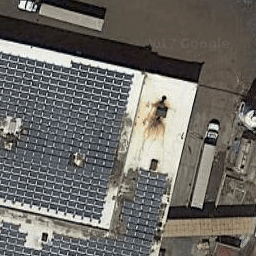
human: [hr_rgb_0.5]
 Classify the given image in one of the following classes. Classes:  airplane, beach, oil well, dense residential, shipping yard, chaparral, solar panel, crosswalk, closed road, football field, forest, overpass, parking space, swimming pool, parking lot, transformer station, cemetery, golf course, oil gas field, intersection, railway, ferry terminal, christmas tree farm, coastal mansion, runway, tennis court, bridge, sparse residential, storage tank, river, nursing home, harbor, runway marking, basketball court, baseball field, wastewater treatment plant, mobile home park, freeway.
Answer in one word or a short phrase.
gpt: solar panel